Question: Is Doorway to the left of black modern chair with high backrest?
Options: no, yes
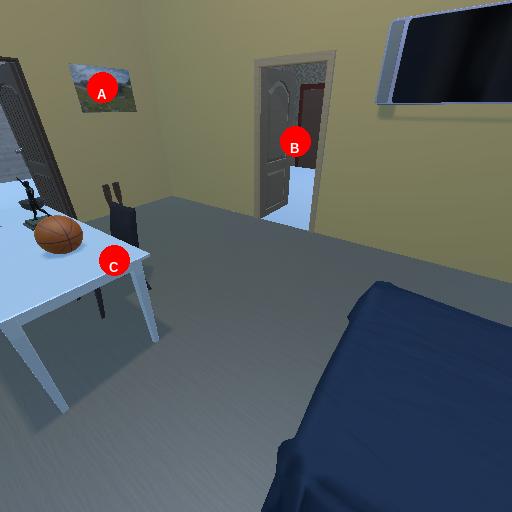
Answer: no